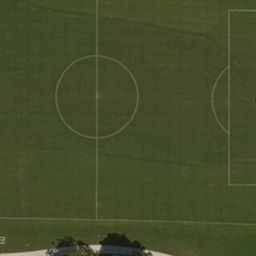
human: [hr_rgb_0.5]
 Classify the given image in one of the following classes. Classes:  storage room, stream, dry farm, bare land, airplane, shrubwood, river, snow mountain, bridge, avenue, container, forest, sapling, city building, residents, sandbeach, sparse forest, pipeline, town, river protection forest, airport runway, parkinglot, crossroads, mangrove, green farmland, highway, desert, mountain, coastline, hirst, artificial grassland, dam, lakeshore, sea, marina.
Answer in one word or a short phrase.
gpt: artificial grassland